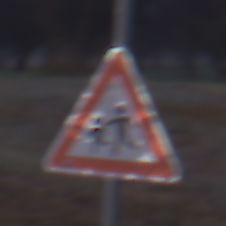
Verkehrszeichen: KinderRechts
Umgebung: Outdoor, Nature
Tageszeit: SunriseSunset
Wetter: Clear
Licht: Natural
Jahreszeit: NotSpecified
Kontrast: LowContrast